The plot is a Hilbert-envelope spectrum of a rotating bearing's acceleration signal, annotated with the bearing's characteristic defect frequencies. Classify the bearing condition as one of: normal, inner_race, outer_race, ball.
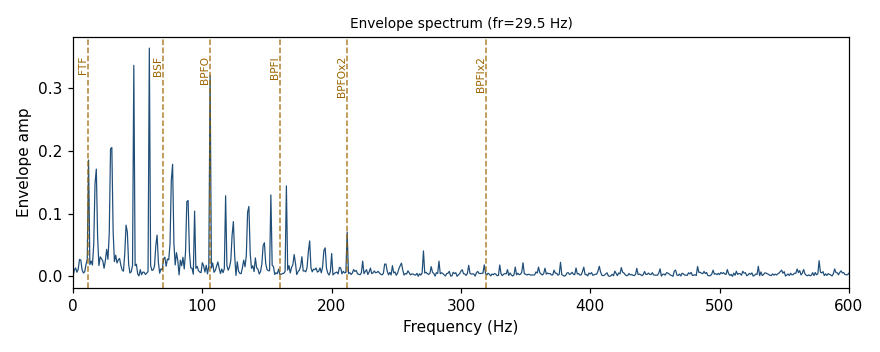
Answer: outer_race